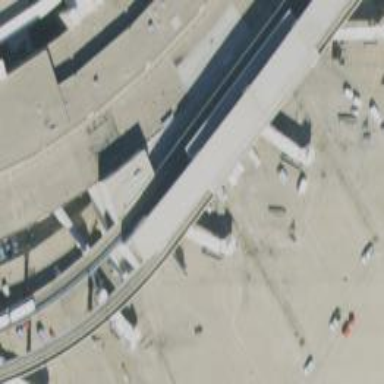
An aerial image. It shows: Airport gate.